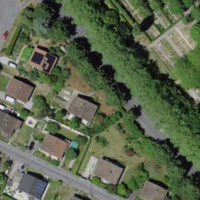
EUNIS habitat code: 53
Species observed at this site:
Fagus sylvatica